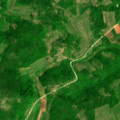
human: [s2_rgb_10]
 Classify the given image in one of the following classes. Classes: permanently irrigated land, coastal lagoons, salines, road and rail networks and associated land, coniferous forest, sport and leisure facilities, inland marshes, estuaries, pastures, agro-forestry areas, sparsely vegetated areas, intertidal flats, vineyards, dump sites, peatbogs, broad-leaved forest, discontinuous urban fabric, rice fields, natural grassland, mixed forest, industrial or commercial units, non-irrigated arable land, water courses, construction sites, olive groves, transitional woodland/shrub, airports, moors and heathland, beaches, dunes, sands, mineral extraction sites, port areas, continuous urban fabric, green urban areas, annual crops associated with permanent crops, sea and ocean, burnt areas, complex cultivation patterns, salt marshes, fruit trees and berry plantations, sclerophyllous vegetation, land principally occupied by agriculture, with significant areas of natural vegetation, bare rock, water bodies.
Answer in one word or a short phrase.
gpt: pastures, complex cultivation patterns, land principally occupied by agriculture, with significant areas of natural vegetation, transitional woodland/shrub